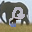
Label: 8